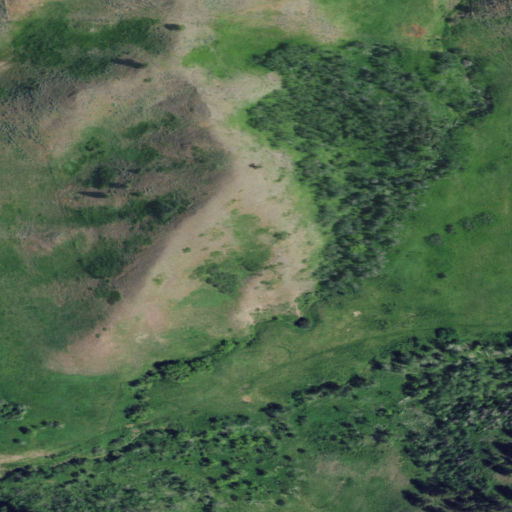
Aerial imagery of valley in Montana named Salt Coulee containing shrub, woody wetlands, grassland, herbaceous wetlands, evergreen forest, and mixed forest